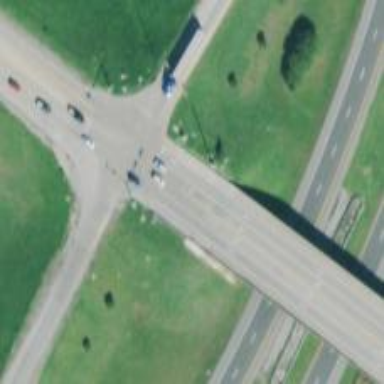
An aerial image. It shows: Viaduct bridge over secondary road paved with asphalt.